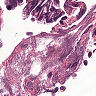
Metastatic tissue present: no